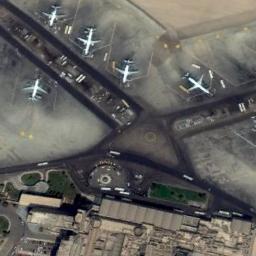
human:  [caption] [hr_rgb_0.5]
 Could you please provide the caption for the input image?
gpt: Some planes parked at different airports while some runways through airports and some lawns and buildings in front of planes .

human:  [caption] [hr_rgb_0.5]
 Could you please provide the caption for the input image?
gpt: Five white airplanes are parked on the open place beside buildings .

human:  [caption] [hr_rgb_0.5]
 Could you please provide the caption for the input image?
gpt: There are five white planes in the picture .

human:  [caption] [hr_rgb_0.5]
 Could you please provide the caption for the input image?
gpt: Five airplanes were on the airport beside the building .

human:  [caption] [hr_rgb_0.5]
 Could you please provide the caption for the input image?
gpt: Five planes are in the open space around the buildings .